Interaction volume radius: 10 \u00c5
Interaction volume height: 15 \u00c5
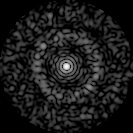
Disorder parameter: 0.8677